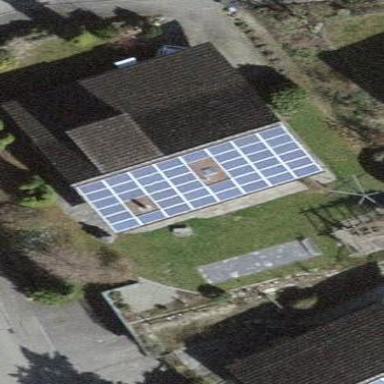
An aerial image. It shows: Solar power generator using photovoltaic method with solar photovoltaic panel types.